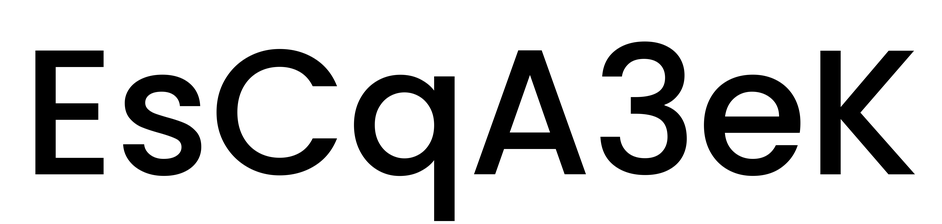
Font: Poppins-Medium